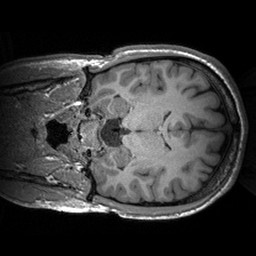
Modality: T1w
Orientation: coronal
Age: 25
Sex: male
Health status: healthy
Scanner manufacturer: siemens
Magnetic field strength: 3 T
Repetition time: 2.53 s
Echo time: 0.00288 s